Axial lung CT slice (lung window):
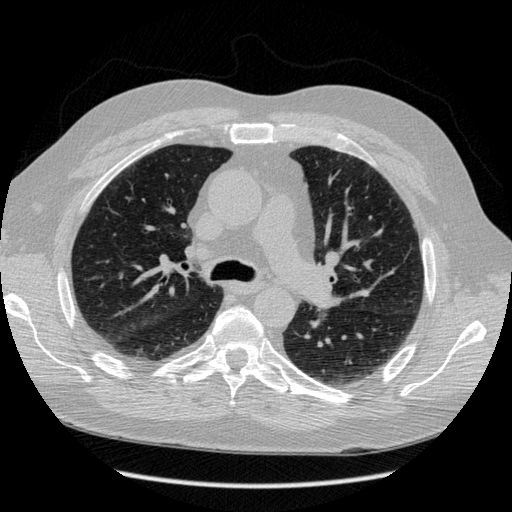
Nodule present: no